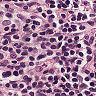
Metastatic tissue present: no